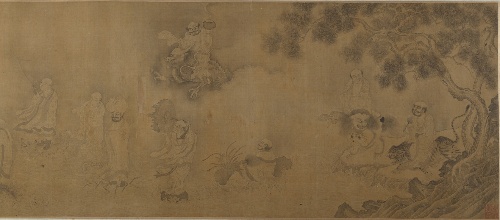
Title: 明 /清  佚名   李公麟 偽款   龍王請齋圖   卷|Buddhist luohans crossing the sea to the palace of the dragon king
Artist: Unidentified artist
Date: late 16th–early 17th century
Object type: Handscroll
Classification: Paintings
Medium: Handscroll; ink on silk
Culture: China
Period: Ming (1368–1644) dynasty
Dimensions: 11 3/8 × 58 in. (28.9 × 147.3 cm)
Department: Asian Art
Credit line: Rogers Fund, 1918
Accession year: 1918
Repository: Metropolitan Museum of Art, New York, NY
Tags: Lions|Dragons|Buddhism|Men|Tigers